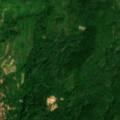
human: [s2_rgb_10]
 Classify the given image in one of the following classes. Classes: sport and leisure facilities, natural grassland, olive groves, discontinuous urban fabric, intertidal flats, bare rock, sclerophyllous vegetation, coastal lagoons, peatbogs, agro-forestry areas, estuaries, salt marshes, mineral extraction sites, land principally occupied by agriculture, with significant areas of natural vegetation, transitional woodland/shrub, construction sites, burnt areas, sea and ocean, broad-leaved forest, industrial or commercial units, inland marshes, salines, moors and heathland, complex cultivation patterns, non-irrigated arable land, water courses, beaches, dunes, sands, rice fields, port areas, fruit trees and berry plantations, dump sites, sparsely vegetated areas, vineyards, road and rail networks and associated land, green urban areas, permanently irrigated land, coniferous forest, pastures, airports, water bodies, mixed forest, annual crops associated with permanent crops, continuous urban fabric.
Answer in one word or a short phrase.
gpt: land principally occupied by agriculture, with significant areas of natural vegetation, broad-leaved forest